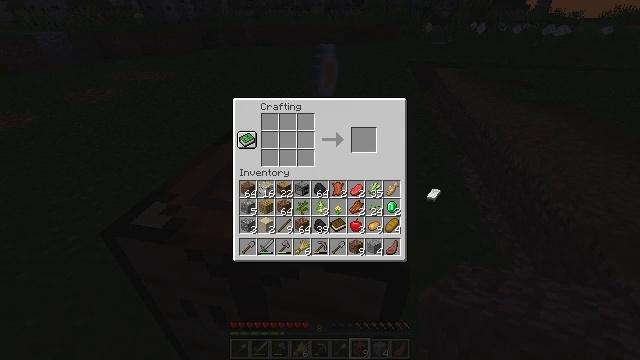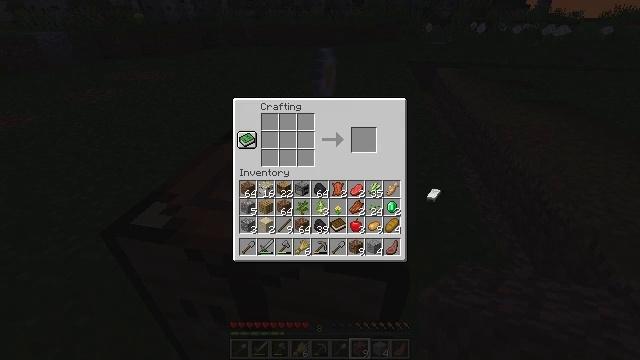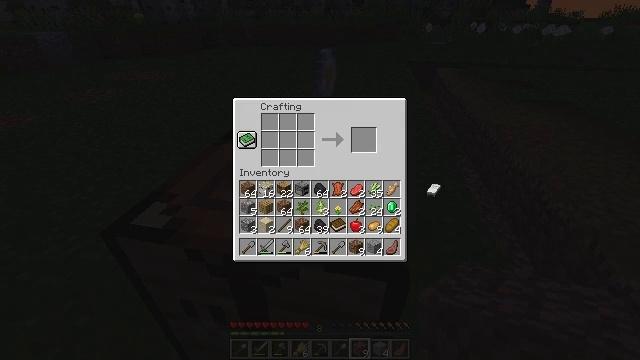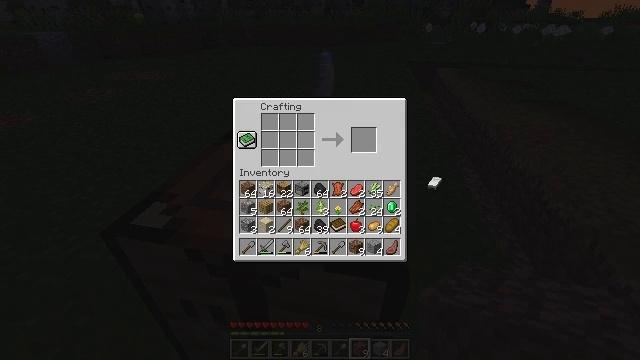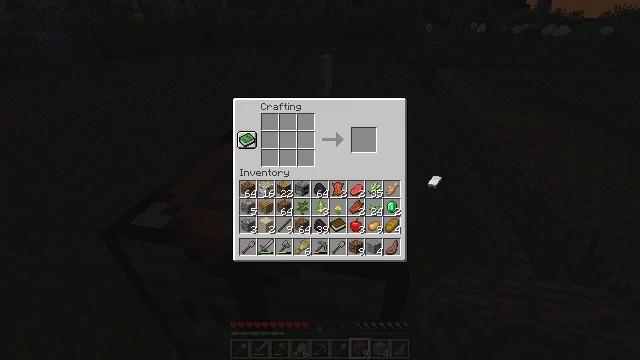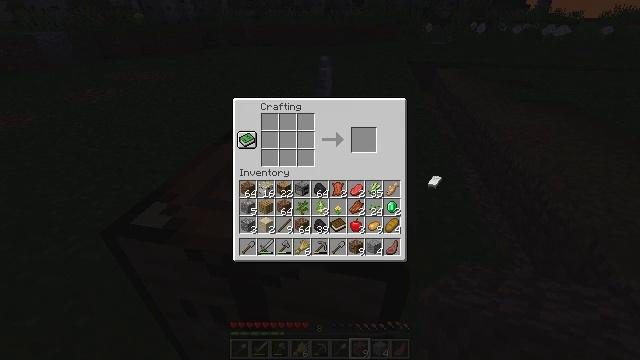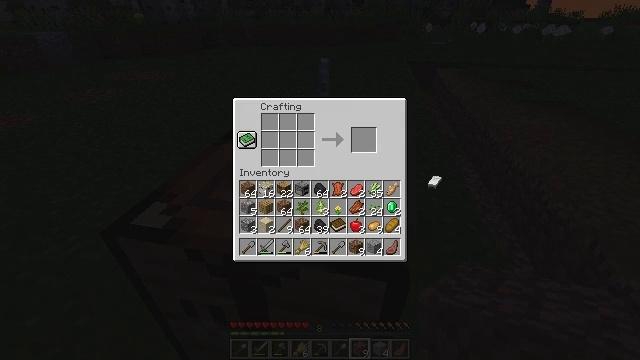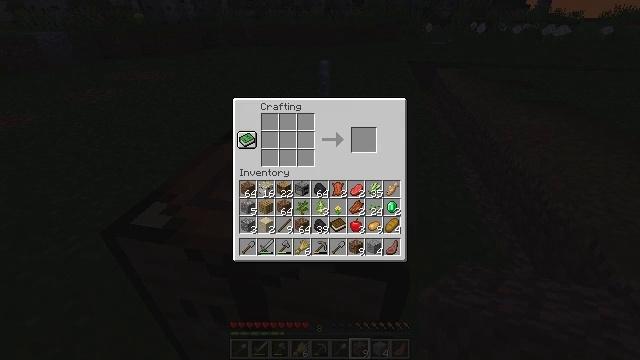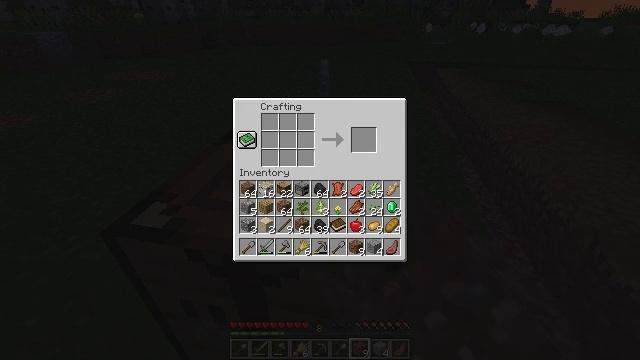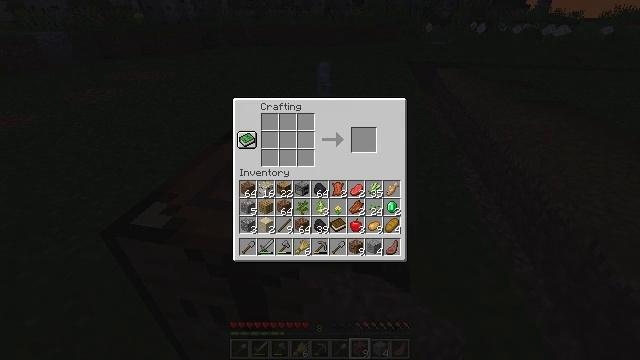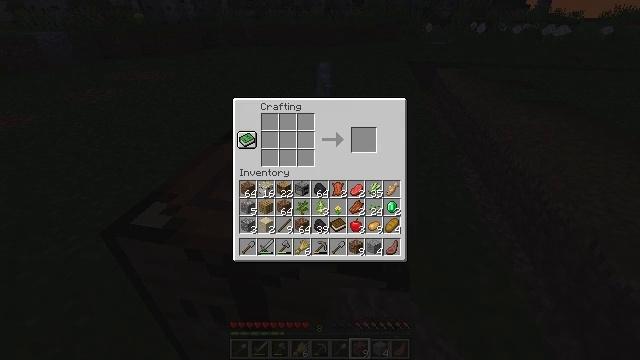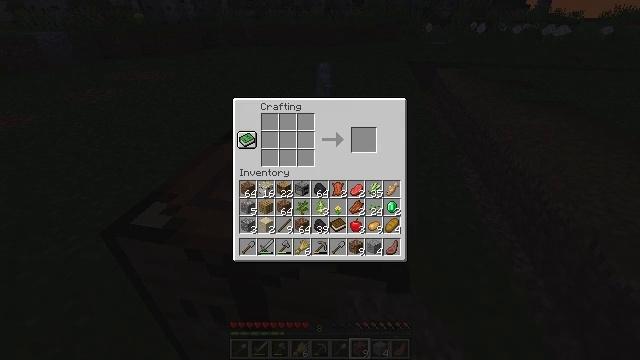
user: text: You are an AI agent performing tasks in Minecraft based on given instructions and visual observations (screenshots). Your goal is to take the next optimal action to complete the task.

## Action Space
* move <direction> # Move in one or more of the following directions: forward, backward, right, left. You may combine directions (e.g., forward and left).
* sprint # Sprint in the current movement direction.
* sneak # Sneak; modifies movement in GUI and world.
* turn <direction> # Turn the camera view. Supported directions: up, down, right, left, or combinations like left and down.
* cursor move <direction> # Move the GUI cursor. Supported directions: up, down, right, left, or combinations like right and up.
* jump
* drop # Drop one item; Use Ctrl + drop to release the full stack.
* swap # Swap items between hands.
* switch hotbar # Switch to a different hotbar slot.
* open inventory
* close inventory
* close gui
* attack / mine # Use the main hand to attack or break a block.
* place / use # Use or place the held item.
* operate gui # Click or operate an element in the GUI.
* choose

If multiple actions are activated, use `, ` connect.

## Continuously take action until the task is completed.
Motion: motion action
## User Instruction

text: Remove a white bed from the inventory.
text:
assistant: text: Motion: no_op
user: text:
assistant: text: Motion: no_op
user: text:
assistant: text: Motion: cursor move up
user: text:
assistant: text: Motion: no_op
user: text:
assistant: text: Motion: operate gui
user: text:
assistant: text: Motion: operate gui
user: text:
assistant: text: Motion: no_op
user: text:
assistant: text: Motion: no_op
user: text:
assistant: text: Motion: no_op
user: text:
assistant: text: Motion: no_op
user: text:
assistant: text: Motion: no_op
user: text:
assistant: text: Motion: no_op